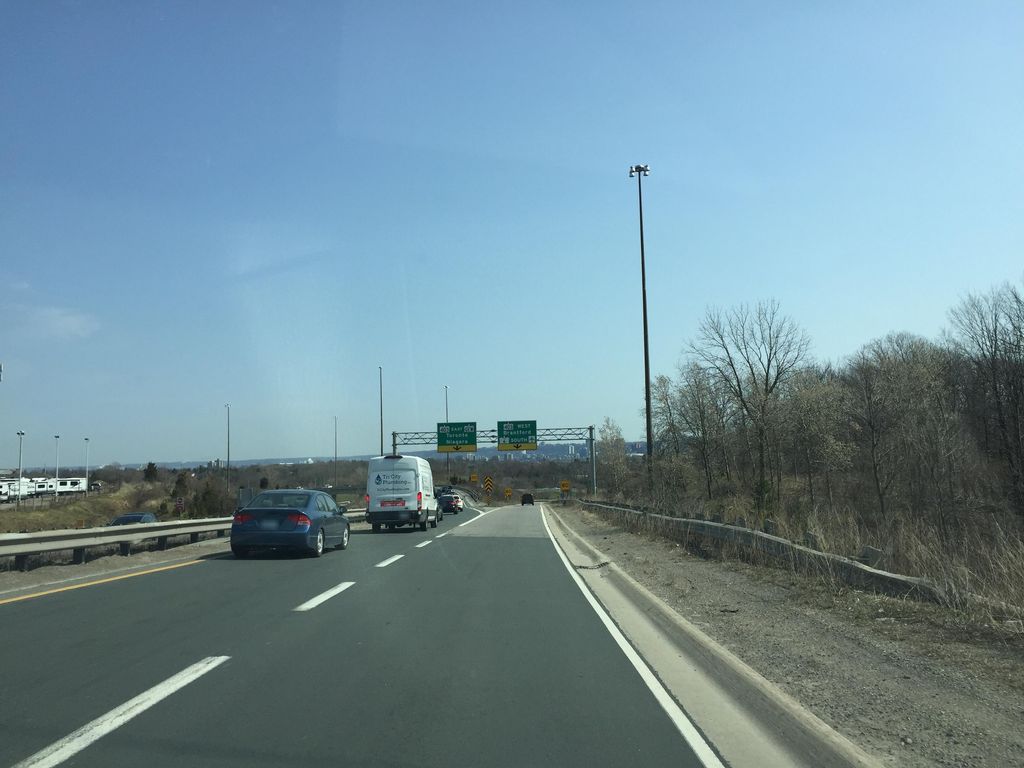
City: hamilton